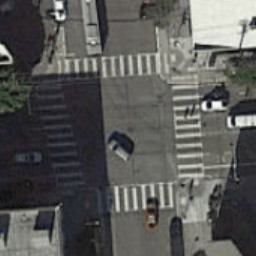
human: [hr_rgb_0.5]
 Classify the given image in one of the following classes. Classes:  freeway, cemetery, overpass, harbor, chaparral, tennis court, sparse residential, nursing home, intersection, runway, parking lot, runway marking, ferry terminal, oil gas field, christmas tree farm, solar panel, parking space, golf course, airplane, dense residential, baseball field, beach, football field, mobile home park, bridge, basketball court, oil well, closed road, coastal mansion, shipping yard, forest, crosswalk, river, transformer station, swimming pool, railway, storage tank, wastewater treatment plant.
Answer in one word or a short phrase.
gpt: crosswalk